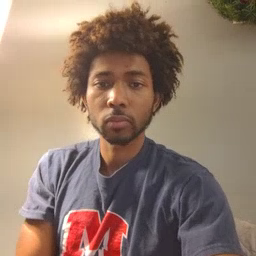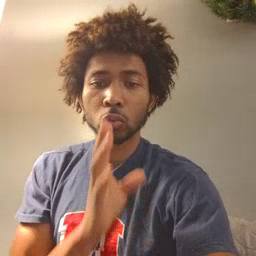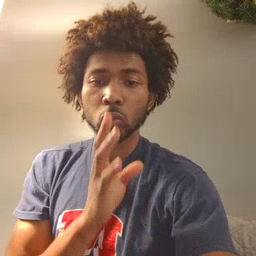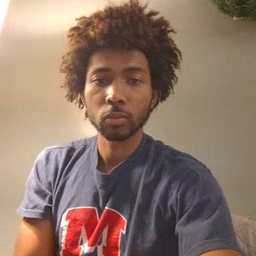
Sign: talk